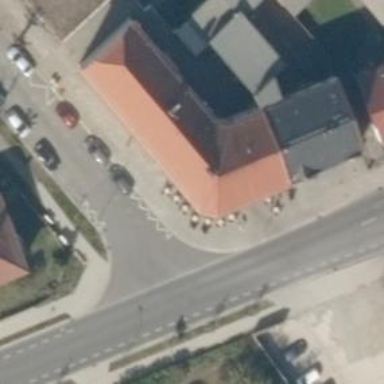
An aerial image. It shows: Cafe.